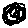
Label: square